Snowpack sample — Loveland Pass, Silver Plume, Colorado, USA (2/11/26, 12:00 PM MST)
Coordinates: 39.663, -105.886
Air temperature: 35 °F
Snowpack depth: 82 cm
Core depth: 10 cm
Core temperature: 15.8 °F
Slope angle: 13°, slope face: 12°
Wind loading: high
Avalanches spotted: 1
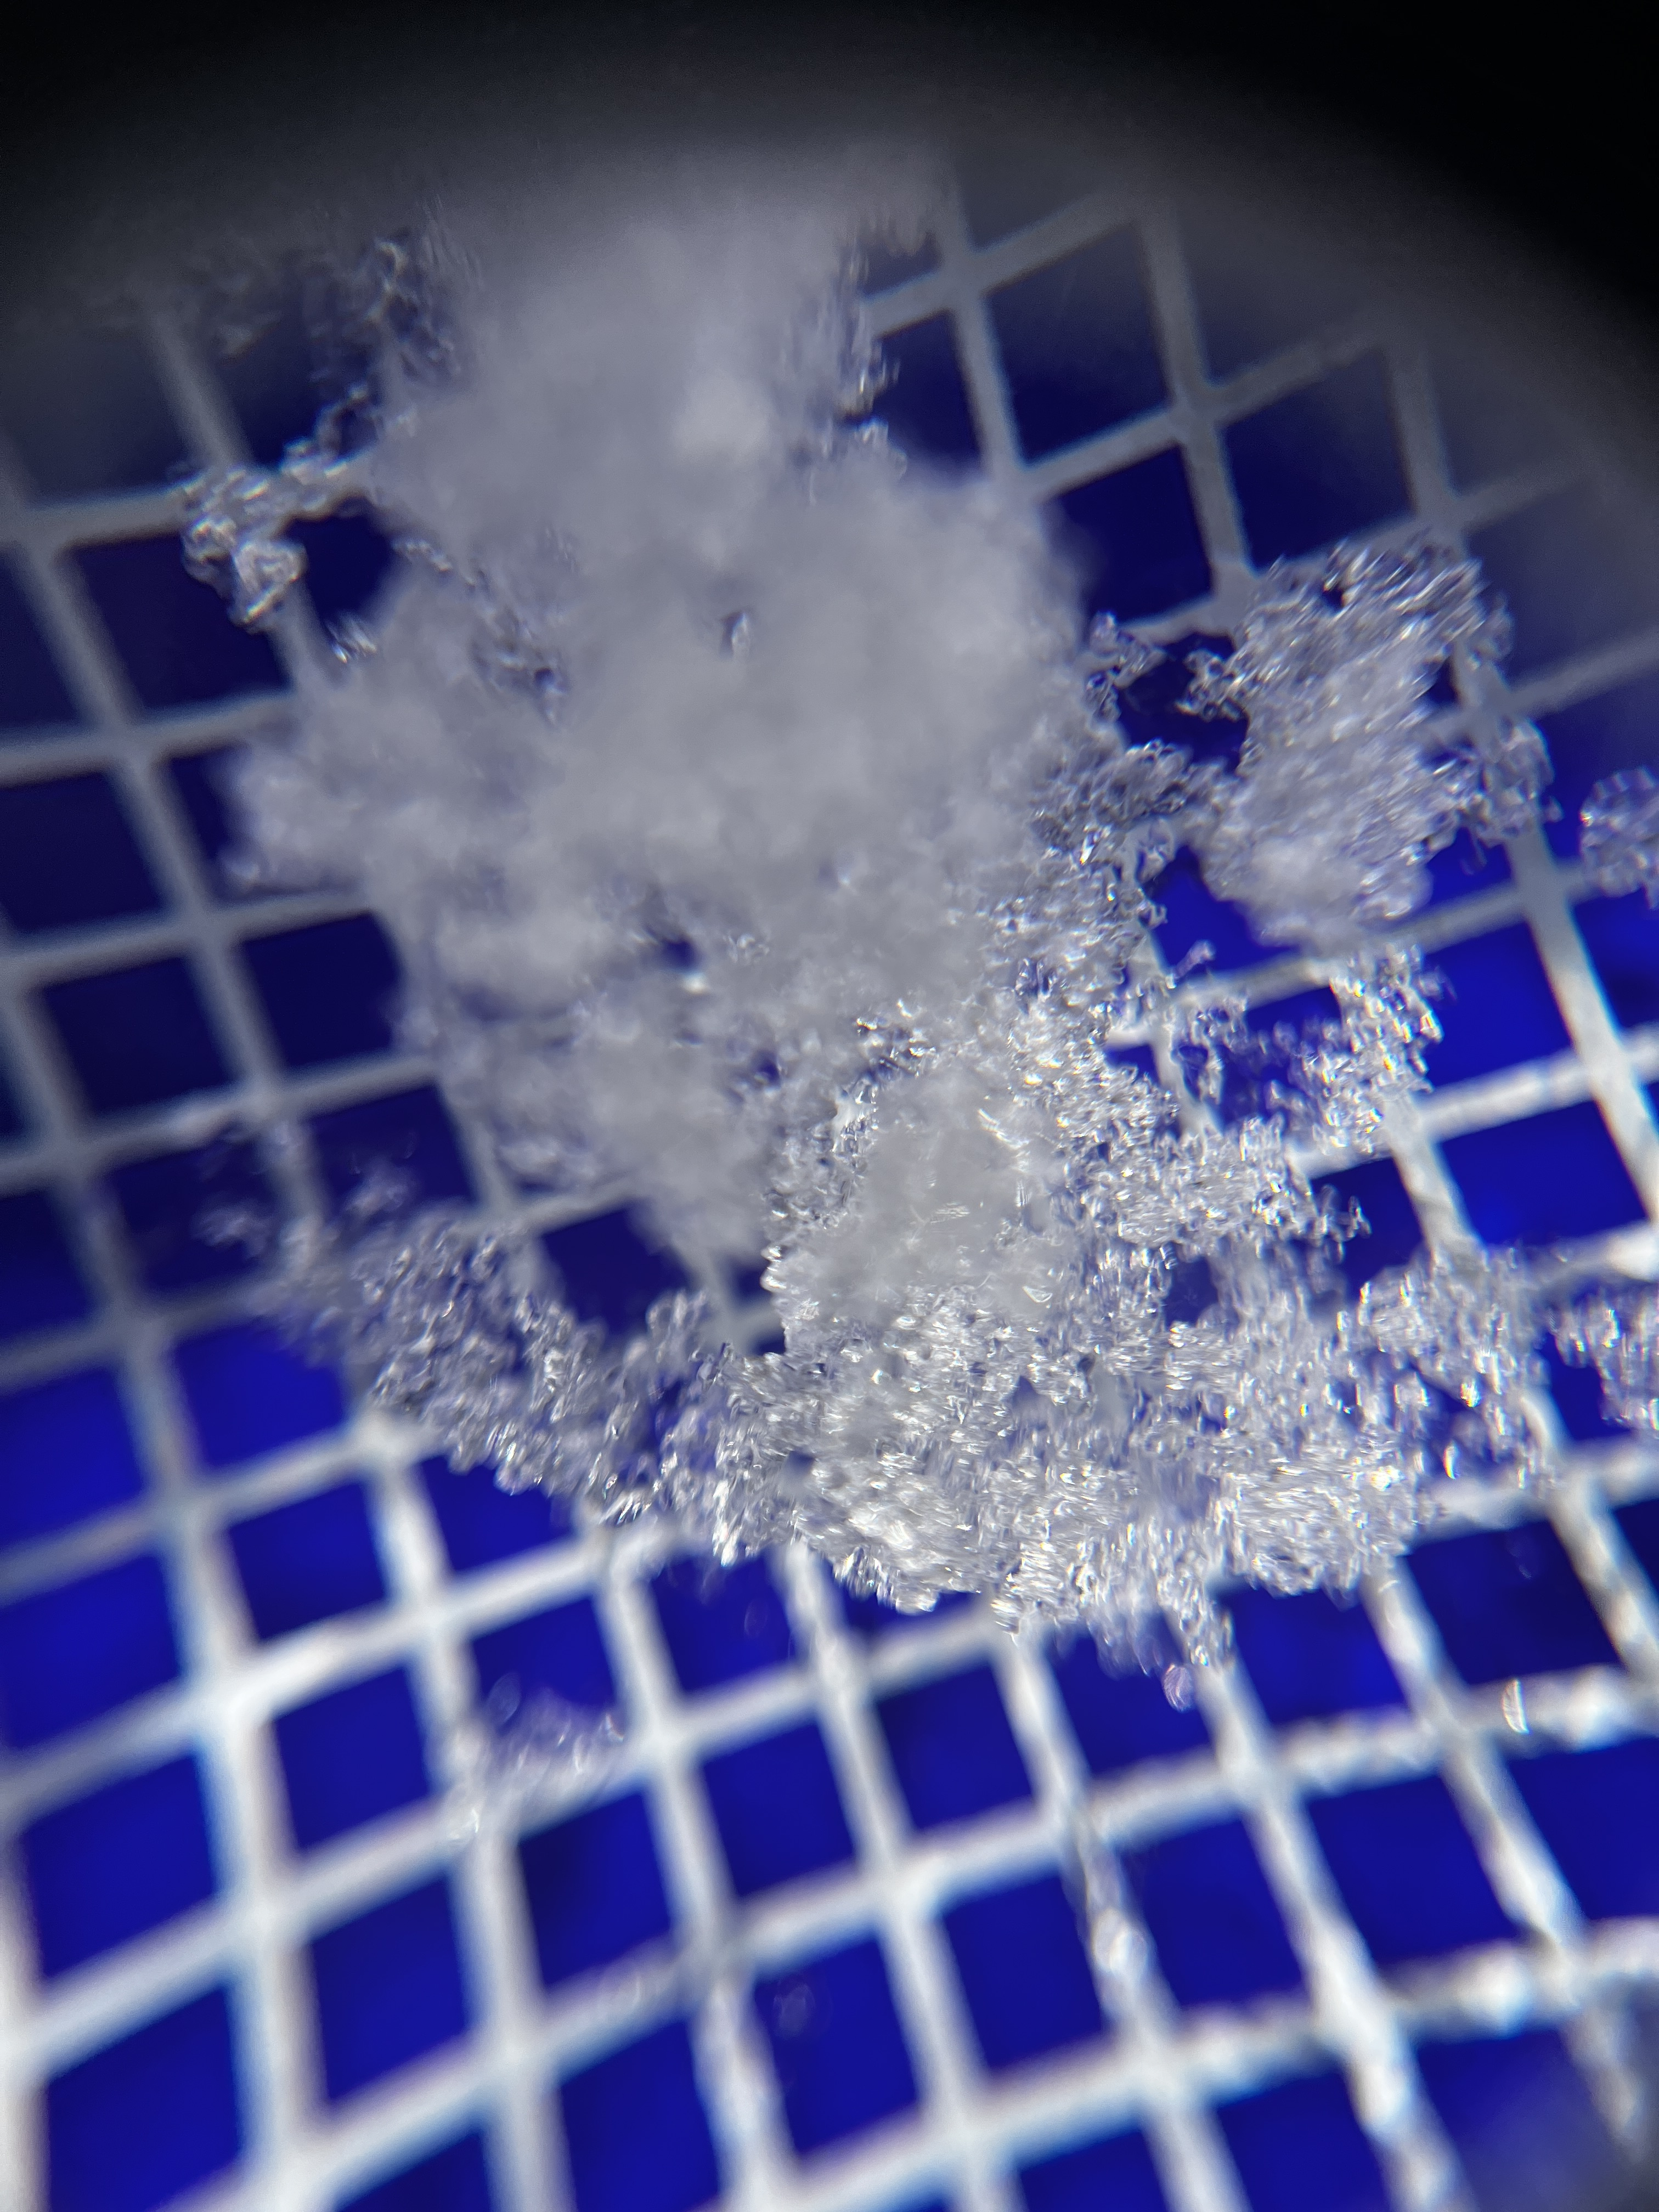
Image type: magnified_profile
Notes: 1 small avalanche spotted on the north side of the bowl, lots of wind loading